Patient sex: F
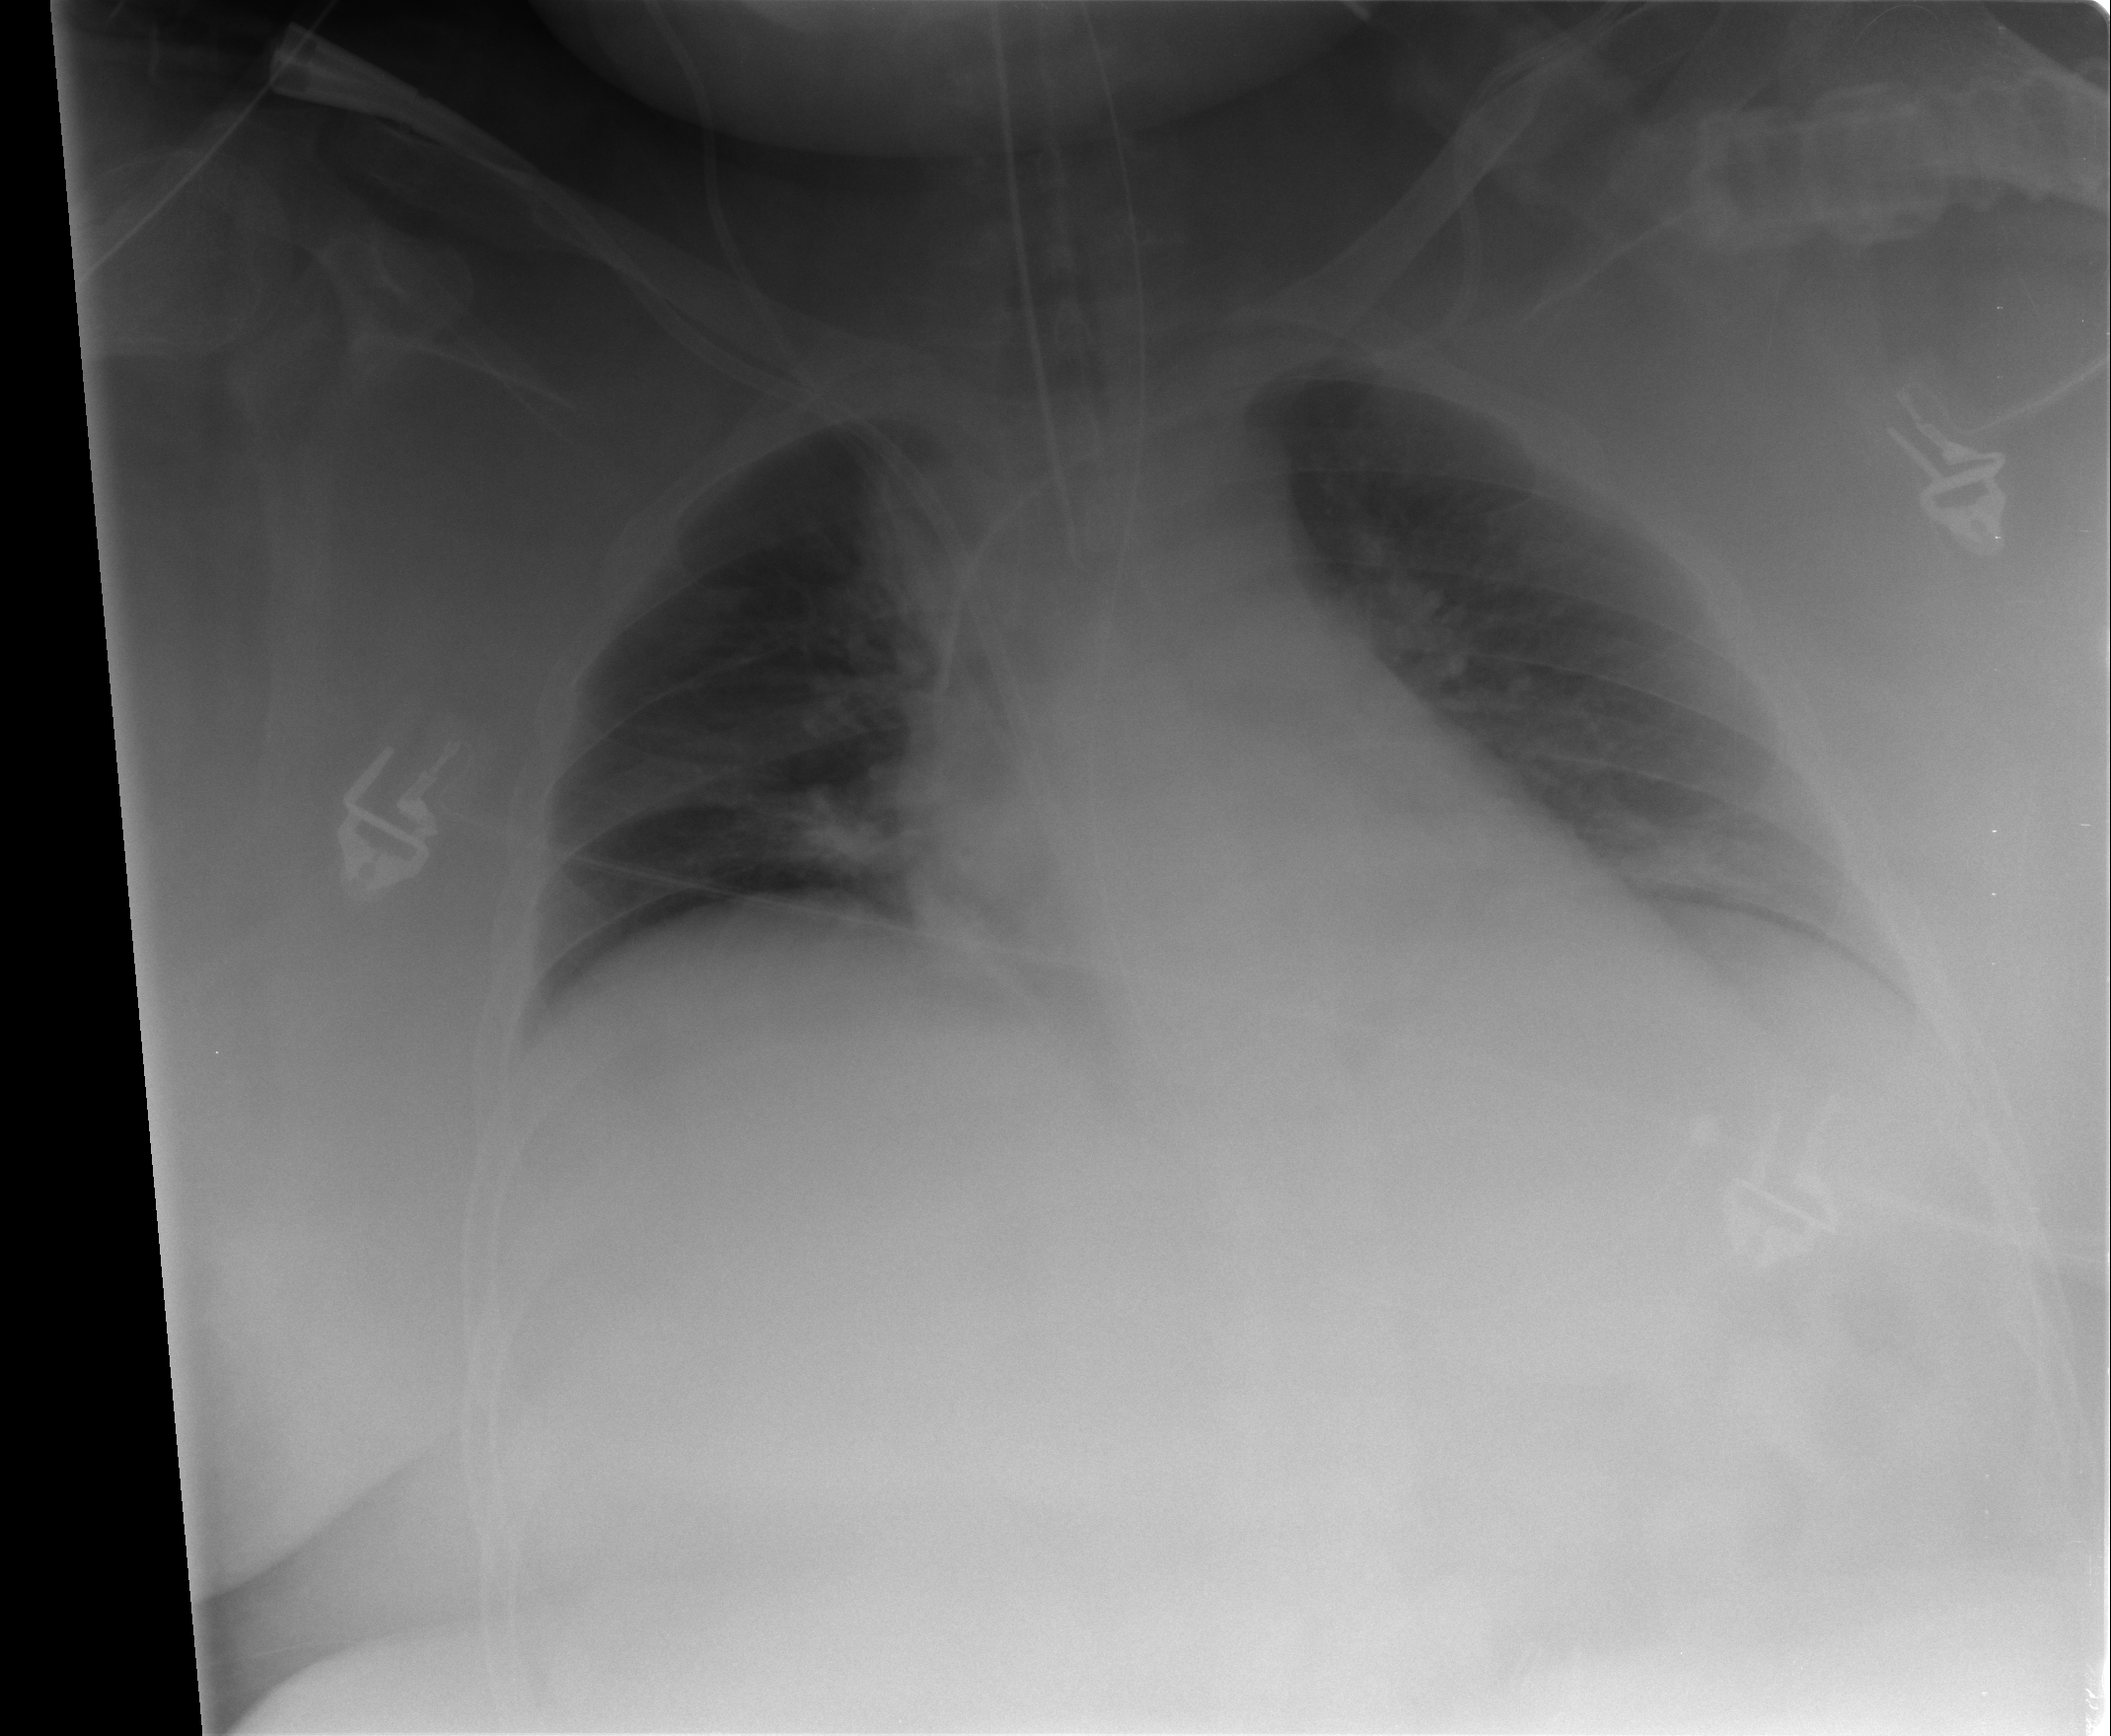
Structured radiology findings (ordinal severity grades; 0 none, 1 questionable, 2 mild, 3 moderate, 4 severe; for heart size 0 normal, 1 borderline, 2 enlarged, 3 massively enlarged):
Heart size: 0
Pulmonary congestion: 0
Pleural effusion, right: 0
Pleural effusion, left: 0
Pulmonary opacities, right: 0
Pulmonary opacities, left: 0
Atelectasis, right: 2
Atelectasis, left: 2